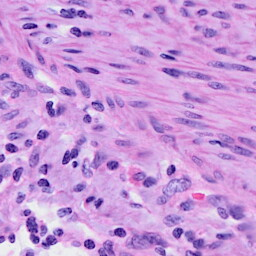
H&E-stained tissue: Cervix